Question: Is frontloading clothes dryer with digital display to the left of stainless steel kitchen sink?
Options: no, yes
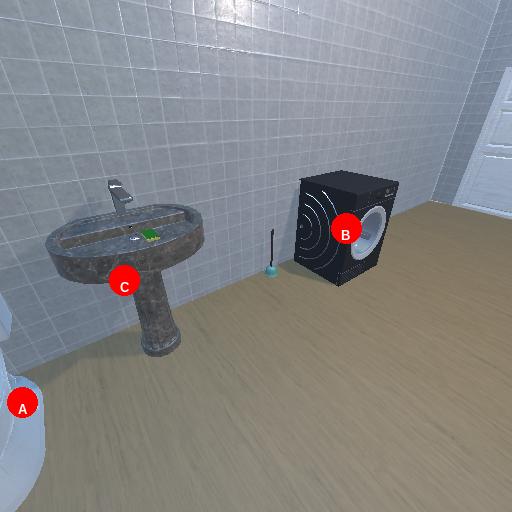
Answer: no